Question: I'm wondering if there is a way to make Qt widgets within a QMainWindow widget stretch and scale as the size of the main window is stretched and shrunk. Basically, I'd like the entire window and it's contents to have the same appearance except for size:

At the only way I can think to accomplish this is to get the size of the main window, do the math for every single widget, and reset their sizes any time the main window size is changed, but I'm thinking there's an easier way.
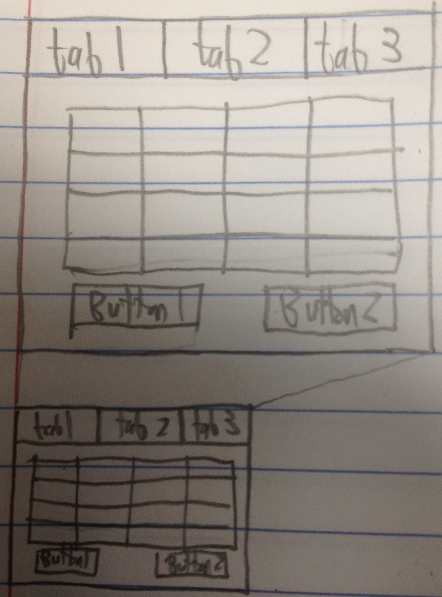
Answer: I like this video tutorial on <URL>. I'll help you create a layout using QLayout classes. If you use QtCreator/Designer, you can also take a look at the auto-generated ui_MainWindow.XXX file that will clue you in on how it uses some of the UI classes.
As always, QtCreator/Designer has a bunch of hints and tips so you should be able to dig up from the documentation that's embedded in the application.